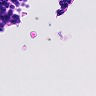
Metastatic tissue present: no